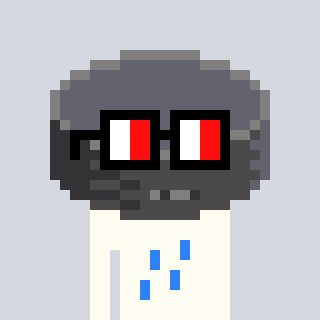
a pixel art character with square glasses with black frames and red eyes, a hockey puck-shaped head and a grayscale-colored body on a cool background